Interaction volume radius: 5 \u00c5
Interaction volume height: 20 \u00c5
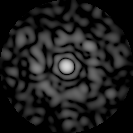
Disorder parameter: 0.8723